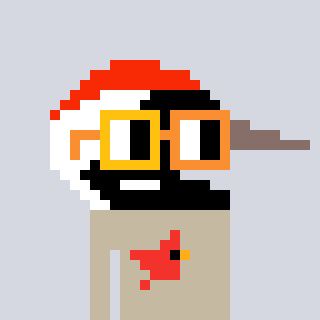
a pixel art character with square yellow and orange glasses, a crane-shaped head and a bege-colored body on a cool background